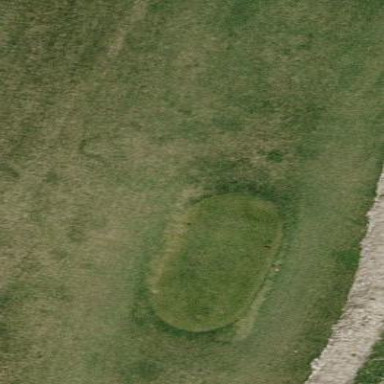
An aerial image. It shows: Grassy area designated as golf tee.